Question: I work on an Eclipse 4 RCP project with one plugin bundle and a bundle fragment for unit tests. The target platform is defined with an Eclipse target definition (.target file). Maven with Tycho is used to build the project outside of Eclipse (manifest-first with the .target file defining the target platform).
Now I want to include Mockito in the target platform for mocking. Eclipse Orbit provides an org.mockito (1.9.5) bundle. It depends among other things on org.hamcrest (which can also be found on the Orbit p2 site) so I added it to the target definition as well. When I set Eclipse's target platform from the target file the following shows up in the Target Platform State view:

Even though both org.hamcrest.library and org.hamcrest.core are present (both bundles export the org.hamcrest 1.3.0 package) the org.mockito bundle claims to miss the org.hamcrest package.
Nevertheless I added the org.mockito and org.hamcrest.library to the test plugin fragment's dependencies in the MANIFEST.MF.
'''
Require-Bundle: org.junit;bundle-version="4.11.0",
org.hamcrest.library;bundle-version="1.3.0",
org.mockito;bundle-version="1.9.5"
'''
The fragment seems to compile but the tests cannot be run. The tycho-surefire-plugin reports:
'''
An error has occurred. See the log file [...]\target\work\configuration\1405514016520.log.
'''
The log file reads:
'''
!SESSION 2014-07-16 14:33:34.053 -----------------------------------------------
eclipse.buildId=unknown
java.version=1.7.0_55
java.vendor=Oracle Corporation
BootLoader constants: OS=win32, ARCH=x86_64, WS=win32, NL=de_DE
Framework arguments: -application org.eclipse.tycho.surefire.osgibooter.headlesstest -testproperties F:\Users\Jakob\Documents\Bachelorprojekt\Code\myplugin.tests\target\surefire.properties
Command-line arguments: -data F:\Users\Jakob\Documents\Bachelorprojekt\Code\myplugin.tests\target\work\data -application org.eclipse.tycho.surefire.osgibooter.headlesstest -testproperties F:\Users\Jakob\Documents\Bachelorprojekt\Code\myplugin.tests\target\surefire.properties
!ENTRY org.eclipse.osgi 2 0 2014-07-16 14:33:40.508
!MESSAGE One or more bundles are not resolved because the following root constraints are not resolved:
!SUBENTRY 1 org.eclipse.osgi 2 0 2014-07-16 14:33:40.508
!MESSAGE Bundle initial@reference:file:../../../../../../.m2/repository/p2/osgi/bundle/org.eclipse.swt.gtk.linux.x86_64/3.102.1.v20130827-2048/org.eclipse.swt.gtk.linux.x86_64-3.102.1.v20130827-2048.jar was not resolved.
!SUBENTRY 2 org.eclipse.swt.gtk.linux.x86_64 2 0 2014-07-16 14:33:40.508
!MESSAGE Missing required capability Require-Capability: osgi.ee; filter="(|(&(osgi.ee=CDC/Foundation)(version=1.0))(&(osgi.ee=JavaSE)(version=1.3)))".
!SUBENTRY 1 org.eclipse.osgi 2 0 2014-07-16 14:33:40.508
!MESSAGE Bundle initial@reference:file:../../../../../../.m2/repository/p2/osgi/bundle/org.eclipse.swt.cocoa.macosx.x86_64/3.102.1.v20130827-2048/org.eclipse.swt.cocoa.macosx.x86_64-3.102.1.v20130827-2048.jar was not resolved.
!SUBENTRY 2 org.eclipse.swt.cocoa.macosx.x86_64 2 0 2014-07-16 14:33:40.508
!MESSAGE Missing required capability Require-Capability: osgi.ee; filter="(|(&(osgi.ee=CDC/Foundation)(version=1.0))(&(osgi.ee=JavaSE)(version=1.3)))".
!SUBENTRY 1 org.eclipse.osgi 2 0 2014-07-16 14:33:40.508
!MESSAGE Bundle initial@reference:file:../../../../../../.m2/repository/p2/osgi/bundle/org.mockito/1.9.5.v201311280930/org.mockito-1.9.5.v201311280930.jar was not resolved.
!SUBENTRY 2 org.mockito 2 0 2014-07-16 14:33:40.509
!MESSAGE Missing imported package org.hamcrest_[1.0.0,2.0.0).
!ENTRY org.eclipse.osgi 2 0 2014-07-16 14:33:40.547
!MESSAGE The following is a complete list of bundles which are not resolved, see the prior log entry for the root cause if it exists:
!SUBENTRY 1 org.eclipse.osgi 2 0 2014-07-16 14:33:40.547
!MESSAGE Bundle myplugin.tests_0.0.1.qualifier [2] was not resolved.
!SUBENTRY 2 myplugin.tests 2 0 2014-07-16 14:33:40.547
!MESSAGE Missing required bundle org.mockito_1.9.5.
!SUBENTRY 1 org.eclipse.osgi 2 0 2014-07-16 14:33:40.547
!MESSAGE Bundle org.mockito_1.9.5.v201311280930 [5] was not resolved.
!SUBENTRY 2 org.mockito 2 0 2014-07-16 14:33:40.547
!MESSAGE Missing optionally imported package COM.jrockit.reflect_0.0.0.
!SUBENTRY 2 org.mockito 2 0 2014-07-16 14:33:40.547
!MESSAGE Missing optionally imported package jrockit.vm_0.0.0.
!SUBENTRY 2 org.mockito 2 0 2014-07-16 14:33:40.547
!MESSAGE Missing imported package org.hamcrest_[1.0.0,2.0.0).
!SUBENTRY 2 org.mockito 2 0 2014-07-16 14:33:40.547
!MESSAGE Missing imported package org.mockito_[1.9.0,2.0.0).
!SUBENTRY 2 org.mockito 2 0 2014-07-16 14:33:40.547
!MESSAGE Missing imported package org.mockito.configuration_[1.9.0,2.0.0).
!SUBENTRY 2 org.mockito 2 0 2014-07-16 14:33:40.547
!MESSAGE Missing imported package org.mockito.exceptions_[1.9.0,2.0.0).
!SUBENTRY 2 org.mockito 2 0 2014-07-16 14:33:40.547
!MESSAGE Missing imported package org.mockito.exceptions.base_[1.9.0,2.0.0).
!SUBENTRY 2 org.mockito 2 0 2014-07-16 14:33:40.547
!MESSAGE Missing imported package org.mockito.exceptions.misusing_[1.9.0,2.0.0).
!SUBENTRY 2 org.mockito 2 0 2014-07-16 14:33:40.547
!MESSAGE Missing imported package org.mockito.exceptions.stacktrace_[1.9.0,2.0.0).
!SUBENTRY 2 org.mockito 2 0 2014-07-16 14:33:40.547
!MESSAGE Missing imported package org.mockito.exceptions.verification_[1.9.0,2.0.0).
!SUBENTRY 2 org.mockito 2 0 2014-07-16 14:33:40.548
!MESSAGE Missing imported package org.mockito.exceptions.verification.junit_[1.9.0,2.0.0).
!SUBENTRY 2 org.mockito 2 0 2014-07-16 14:33:40.548
!MESSAGE Missing imported package org.mockito.invocation_[1.9.0,2.0.0).
!SUBENTRY 2 org.mockito 2 0 2014-07-16 14:33:40.548
!MESSAGE Missing imported package org.mockito.listeners_[1.9.0,2.0.0).
!SUBENTRY 2 org.mockito 2 0 2014-07-16 14:33:40.548
!MESSAGE Missing imported package org.mockito.mock_[1.9.0,2.0.0).
!SUBENTRY 2 org.mockito 2 0 2014-07-16 14:33:40.548
!MESSAGE Missing imported package org.mockito.plugins_[1.9.0,2.0.0).
!SUBENTRY 2 org.mockito 2 0 2014-07-16 14:33:40.548
!MESSAGE Missing imported package org.mockito.runners_[1.9.0,2.0.0).
!SUBENTRY 2 org.mockito 2 0 2014-07-16 14:33:40.548
!MESSAGE Missing imported package org.mockito.stubbing_[1.9.0,2.0.0).
!SUBENTRY 2 org.mockito 2 0 2014-07-16 14:33:40.548
!MESSAGE Missing imported package org.mockito.stubbing.answers_[1.9.0,2.0.0).
!SUBENTRY 2 org.mockito 2 0 2014-07-16 14:33:40.548
!MESSAGE Missing imported package org.mockito.verification_[1.9.0,2.0.0).
!SUBENTRY 2 org.mockito 2 0 2014-07-16 14:33:40.548
!MESSAGE Missing optionally imported package sun.reflect_0.0.0.
!SUBENTRY 1 org.eclipse.osgi 2 0 2014-07-16 14:33:40.548
!MESSAGE Bundle org.eclipse.swt.gtk.linux.x86_64_3.102.1.v20130827-2048 [147] was not resolved.
!SUBENTRY 2 org.eclipse.swt.gtk.linux.x86_64 2 0 2014-07-16 14:33:40.548
!MESSAGE Missing required capability Require-Capability: osgi.ee; filter="(|(&(osgi.ee=CDC/Foundation)(version=1.0))(&(osgi.ee=JavaSE)(version=1.3)))".
!SUBENTRY 1 org.eclipse.osgi 2 0 2014-07-16 14:33:40.548
!MESSAGE Bundle org.eclipse.swt.cocoa.macosx.x86_64_3.102.1.v20130827-2048 [148] was not resolved.
!SUBENTRY 2 org.eclipse.swt.cocoa.macosx.x86_64 2 0 2014-07-16 14:33:40.548
!MESSAGE Missing required capability Require-Capability: osgi.ee; filter="(|(&(osgi.ee=CDC/Foundation)(version=1.0))(&(osgi.ee=JavaSE)(version=1.3)))".
!ENTRY org.eclipse.osgi 2 0 2014-07-16 14:33:40.804
!MESSAGE One or more bundles are not resolved because the following root constraints are not resolved:
!SUBENTRY 1 org.eclipse.osgi 2 0 2014-07-16 14:33:40.804
!MESSAGE Bundle initial@reference:file:../../../../../../.m2/repository/p2/osgi/bundle/org.eclipse.swt.gtk.linux.x86_64/3.102.1.v20130827-2048/org.eclipse.swt.gtk.linux.x86_64-3.102.1.v20130827-2048.jar was not resolved.
!SUBENTRY 2 org.eclipse.swt.gtk.linux.x86_64 2 0 2014-07-16 14:33:40.804
!MESSAGE Missing required capability Require-Capability: osgi.ee; filter="(|(&(osgi.ee=CDC/Foundation)(version=1.0))(&(osgi.ee=JavaSE)(version=1.3)))".
!SUBENTRY 1 org.eclipse.osgi 2 0 2014-07-16 14:33:40.804
!MESSAGE Bundle initial@reference:file:../../../../../../.m2/repository/p2/osgi/bundle/org.eclipse.swt.cocoa.macosx.x86_64/3.102.1.v20130827-2048/org.eclipse.swt.cocoa.macosx.x86_64-3.102.1.v20130827-2048.jar was not resolved.
!SUBENTRY 2 org.eclipse.swt.cocoa.macosx.x86_64 2 0 2014-07-16 14:33:40.804
!MESSAGE Missing required capability Require-Capability: osgi.ee; filter="(|(&(osgi.ee=CDC/Foundation)(version=1.0))(&(osgi.ee=JavaSE)(version=1.3)))".
!SUBENTRY 1 org.eclipse.osgi 2 0 2014-07-16 14:33:40.804
!MESSAGE Bundle initial@reference:file:../../../../../../.m2/repository/p2/osgi/bundle/org.mockito/1.9.5.v201311280930/org.mockito-1.9.5.v201311280930.jar was not resolved.
!SUBENTRY 2 org.mockito 2 0 2014-07-16 14:33:40.804
!MESSAGE Missing imported package org.hamcrest_[1.0.0,2.0.0).
!ENTRY org.eclipse.osgi 2 0 2014-07-16 14:33:40.833
!MESSAGE The following is a complete list of bundles which are not resolved, see the prior log entry for the root cause if it exists:
!SUBENTRY 1 org.eclipse.osgi 2 0 2014-07-16 14:33:40.833
!MESSAGE Bundle myplugin.tests_0.0.1.qualifier [2] was not resolved.
!SUBENTRY 2 myplugin.tests 2 0 2014-07-16 14:33:40.833
!MESSAGE Missing required bundle org.mockito_1.9.5.
!SUBENTRY 1 org.eclipse.osgi 2 0 2014-07-16 14:33:40.833
!MESSAGE Bundle org.mockito_1.9.5.v201311280930 [5] was not resolved.
!SUBENTRY 2 org.mockito 2 0 2014-07-16 14:33:40.833
!MESSAGE Missing optionally imported package COM.jrockit.reflect_0.0.0.
!SUBENTRY 2 org.mockito 2 0 2014-07-16 14:33:40.833
!MESSAGE Missing optionally imported package jrockit.vm_0.0.0.
!SUBENTRY 2 org.mockito 2 0 2014-07-16 14:33:40.833
!MESSAGE Missing imported package org.hamcrest_[1.0.0,2.0.0).
!SUBENTRY 2 org.mockito 2 0 2014-07-16 14:33:40.834
!MESSAGE Missing imported package org.mockito_[1.9.0,2.0.0).
!SUBENTRY 2 org.mockito 2 0 2014-07-16 14:33:40.834
!MESSAGE Missing imported package org.mockito.configuration_[1.9.0,2.0.0).
!SUBENTRY 2 org.mockito 2 0 2014-07-16 14:33:40.834
!MESSAGE Missing imported package org.mockito.exceptions_[1.9.0,2.0.0).
!SUBENTRY 2 org.mockito 2 0 2014-07-16 14:33:40.834
!MESSAGE Missing imported package org.mockito.exceptions.base_[1.9.0,2.0.0).
!SUBENTRY 2 org.mockito 2 0 2014-07-16 14:33:40.834
!MESSAGE Missing imported package org.mockito.exceptions.misusing_[1.9.0,2.0.0).
!SUBENTRY 2 org.mockito 2 0 2014-07-16 14:33:40.834
!MESSAGE Missing imported package org.mockito.exceptions.stacktrace_[1.9.0,2.0.0).
!SUBENTRY 2 org.mockito 2 0 2014-07-16 14:33:40.834
!MESSAGE Missing imported package org.mockito.exceptions.verification_[1.9.0,2.0.0).
!SUBENTRY 2 org.mockito 2 0 2014-07-16 14:33:40.834
!MESSAGE Missing imported package org.mockito.exceptions.verification.junit_[1.9.0,2.0.0).
!SUBENTRY 2 org.mockito 2 0 2014-07-16 14:33:40.834
!MESSAGE Missing imported package org.mockito.invocation_[1.9.0,2.0.0).
!SUBENTRY 2 org.mockito 2 0 2014-07-16 14:33:40.834
!MESSAGE Missing imported package org.mockito.listeners_[1.9.0,2.0.0).
!SUBENTRY 2 org.mockito 2 0 2014-07-16 14:33:40.835
!MESSAGE Missing imported package org.mockito.mock_[1.9.0,2.0.0).
!SUBENTRY 2 org.mockito 2 0 2014-07-16 14:33:40.835
!MESSAGE Missing imported package org.mockito.plugins_[1.9.0,2.0.0).
!SUBENTRY 2 org.mockito 2 0 2014-07-16 14:33:40.835
!MESSAGE Missing imported package org.mockito.runners_[1.9.0,2.0.0).
!SUBENTRY 2 org.mockito 2 0 2014-07-16 14:33:40.835
!MESSAGE Missing imported package org.mockito.stubbing_[1.9.0,2.0.0).
!SUBENTRY 2 org.mockito 2 0 2014-07-16 14:33:40.835
!MESSAGE Missing imported package org.mockito.stubbing.answers_[1.9.0,2.0.0).
!SUBENTRY 2 org.mockito 2 0 2014-07-16 14:33:40.835
!MESSAGE Missing imported package org.mockito.verification_[1.9.0,2.0.0).
!SUBENTRY 2 org.mockito 2 0 2014-07-16 14:33:40.835
!MESSAGE Missing optionally imported package sun.reflect_0.0.0.
!SUBENTRY 1 org.eclipse.osgi 2 0 2014-07-16 14:33:40.835
!MESSAGE Bundle org.eclipse.swt.gtk.linux.x86_64_3.102.1.v20130827-2048 [147] was not resolved.
!SUBENTRY 2 org.eclipse.swt.gtk.linux.x86_64 2 0 2014-07-16 14:33:40.835
!MESSAGE Missing required capability Require-Capability: osgi.ee; filter="(|(&(osgi.ee=CDC/Foundation)(version=1.0))(&(osgi.ee=JavaSE)(version=1.3)))".
!SUBENTRY 1 org.eclipse.osgi 2 0 2014-07-16 14:33:40.835
!MESSAGE Bundle org.eclipse.swt.cocoa.macosx.x86_64_3.102.1.v20130827-2048 [148] was not resolved.
!SUBENTRY 2 org.eclipse.swt.cocoa.macosx.x86_64 2 0 2014-07-16 14:33:40.835
!MESSAGE Missing required capability Require-Capability: osgi.ee; filter="(|(&(osgi.ee=CDC/Foundation)(version=1.0))(&(osgi.ee=JavaSE)(version=1.3)))".
!ENTRY org.eclipse.osgi 4 0 2014-07-16 14:33:40.857
!MESSAGE Application error
!STACK 1
java.lang.RuntimeException: Bundle myplugin.tests is not found
at org.eclipse.tycho.surefire.osgibooter.OsgiSurefireBooter.getBundleClassLoader(OsgiSurefireBooter.java:149)
at org.eclipse.tycho.surefire.osgibooter.OsgiSurefireBooter.run(OsgiSurefireBooter.java:67)
at org.eclipse.tycho.surefire.osgibooter.HeadlessTestApplication.run(HeadlessTestApplication.java:21)
at sun.reflect.NativeMethodAccessorImpl.invoke0(Native Method)
at sun.reflect.NativeMethodAccessorImpl.invoke(NativeMethodAccessorImpl.java:57)
at sun.reflect.DelegatingMethodAccessorImpl.invoke(DelegatingMethodAccessorImpl.java:43)
at java.lang.reflect.Method.invoke(Method.java:606)
at org.eclipse.equinox.internal.app.EclipseAppContainer.callMethodWithException(EclipseAppContainer.java:587)
at org.eclipse.equinox.internal.app.EclipseAppHandle.run(EclipseAppHandle.java:198)
at org.eclipse.core.runtime.internal.adaptor.EclipseAppLauncher.runApplication(EclipseAppLauncher.java:110)
at org.eclipse.core.runtime.internal.adaptor.EclipseAppLauncher.start(EclipseAppLauncher.java:79)
at org.eclipse.core.runtime.adaptor.EclipseStarter.run(EclipseStarter.java:354)
at org.eclipse.core.runtime.adaptor.EclipseStarter.run(EclipseStarter.java:181)
at sun.reflect.NativeMethodAccessorImpl.invoke0(Native Method)
at sun.reflect.NativeMethodAccessorImpl.invoke(NativeMethodAccessorImpl.java:57)
at sun.reflect.DelegatingMethodAccessorImpl.invoke(DelegatingMethodAccessorImpl.java:43)
at java.lang.reflect.Method.invoke(Method.java:606)
at org.eclipse.equinox.launcher.Main.invokeFramework(Main.java:636)
at org.eclipse.equinox.launcher.Main.basicRun(Main.java:591)
at org.eclipse.equinox.launcher.Main.run(Main.java:1450)
at org.eclipse.equinox.launcher.Main.main(Main.java:1426)
'''
Launching the plugin test from Eclipse PDE yields effectively the same mockito-related errors (the SWT-related ones are missing but instead there are other bundle resolution errors since I do not usually run these tests from Eclipse and did not eliminate some conflicting bundles from the launch configuration).
What are probable causes for the missing imported-package error even though the package is definitely exported by another required bundle from the target platform and how can I fix this setup?
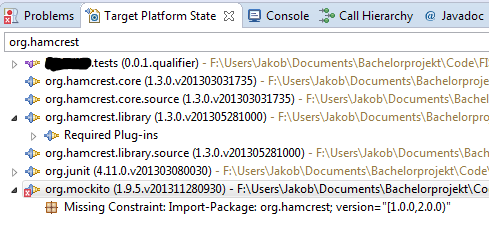
Answer: The root cause of your problem is that org.hamcrest is a split package. There is obviously a bug in tycho or in eclipse, that prevents that from working. See the followings for details:
<URL>
<URL>
Please give a try to my re-packaged version of Hamcrest and Mockito (Powermock-OSGI). In my version the Mockito manifest specifies, that only the "core" part of the 'org.hamcrest' package is needed by Mockito:
Orbit version:
'''
Import-Package: COM.jrockit.reflect;resolution:=optional,jrockit.vm;re
solution:=optional,junit.framework;resolution:=optional,org.apache.to
ols.ant;resolution:=optional,org.apache.tools.ant.types;resolution:=o
ptional,org.hamcrest;version="[1.0,2.0)"
'''
My version:
'''
Import-Package: org.hamcrest;core=split,junit.framework,org.junit,org.ju
nit.internal.runners,org.junit.runner,org.junit.runner.manipulation,org
.junit.runner.notification,org.junit.runners,org.junit.runners.model,or
g.objenesis;version="[2.1,3)"
'''
The update site can be found at <URL>
Project home: <URL>
Before taking my update site, you might need to delete Eclipse and Tycho bundle pools as written at Powermock-OSGI site:
First Time Usage
> Tycho and Eclipse PDE caches the bundles based on symbolic name and
version. So if the user already had a 4.11 version of Junit anytime in
the past, our hacked powermock version will not be taken.So before first usage inside Eclipse the user has to delete the
.metadata.plugins\org.eclipse.pde.core.bundle_pool and
.metadata.plugins\org.eclipse.pde.core.external_libraries in ALL
workspaces of the specific Eclipse installation (bundles are looked up
cross workspace way). BE SURE, that when you run the unit tests in
eclipse the plugins tab in the launch config REALLY contains the
JUnit, Mockito and Hamcrest plugins of the Powermock feature, and not
some other version. Before first usage with Tycho delete the .meta
.cache and p2 folders from the maven local repository
Please send me a feedback if it works.